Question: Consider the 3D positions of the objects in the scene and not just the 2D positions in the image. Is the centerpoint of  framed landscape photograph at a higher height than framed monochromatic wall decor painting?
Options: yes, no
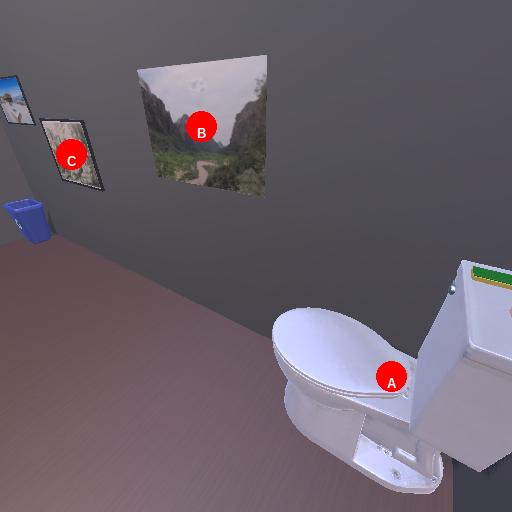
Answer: yes